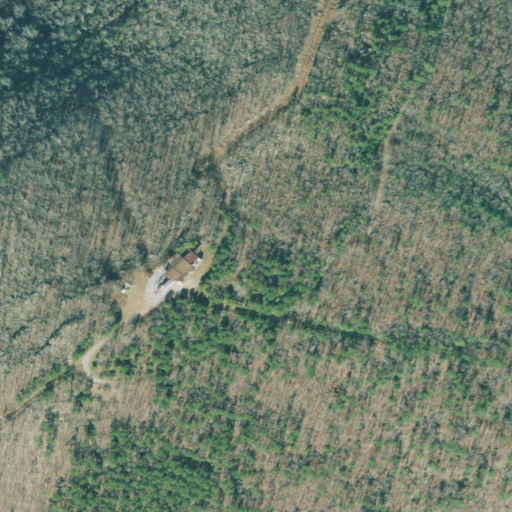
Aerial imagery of mountain in Georgia named Bear Mountain containing deciduous forest, evergreen forest, mixed forest, shrub, and low intensity development